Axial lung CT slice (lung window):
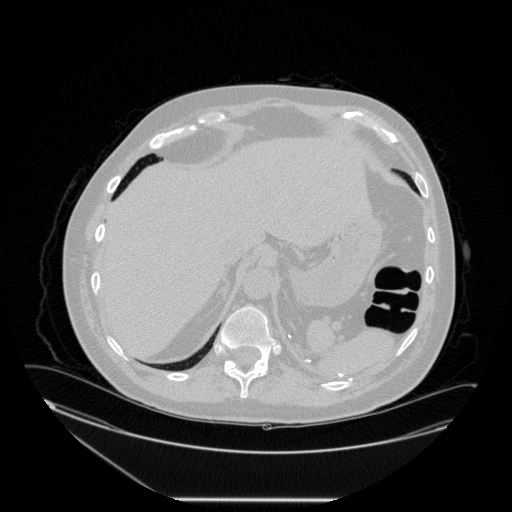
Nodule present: no